Question: I want to hide/show status bar when user taps a button. Here is how i do it:
'''
// Hide
[[UIApplication sharedApplication] setStatusBarHidden:YES
withAnimation:UIStatusBarAnimationFade];
// Show
[[UIApplication sharedApplication] setStatusBarHidden:NO
withAnimation:UIStatusBarAnimationFade];
'''
This brakes UI layout, because view is moved up. I selected all Extend Edges options, but it didn't help.

I discovered that layout changes because of view height:
'''
- (void)viewDidLayoutSubviews
{
[super viewDidLayoutSubviews];
NSLog(@"%@", NSStringFromCGRect(self.navigationController.view.frame));
}
'''
It logs:
{{0, 0}, {320, }} - when Status Bar is hidden.
{{0, 0}, {320, }} - when it is shown.
The question is how to prevent view frame change when Status Bar is being shown or hidden.
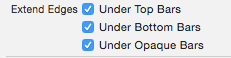
Answer: This is an issue in iOS 8. You can restore the old behavior by overriding the following
'''
-(BOOL)prefersStatusBarHidden {
return YES;
}
'''